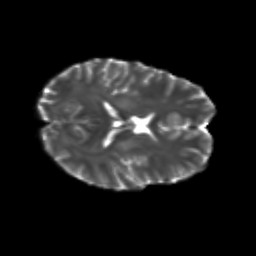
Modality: T2w
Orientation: axial
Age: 25
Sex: male
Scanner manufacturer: siemens
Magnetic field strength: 3 T
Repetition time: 3.5 s
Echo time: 0.104 s